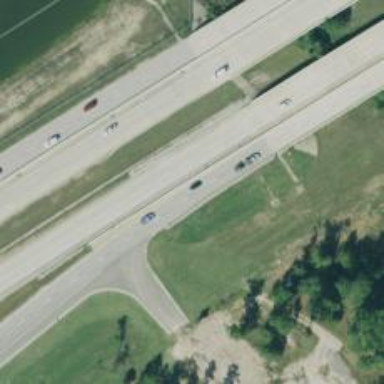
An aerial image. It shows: Tertiary road with frontage road.